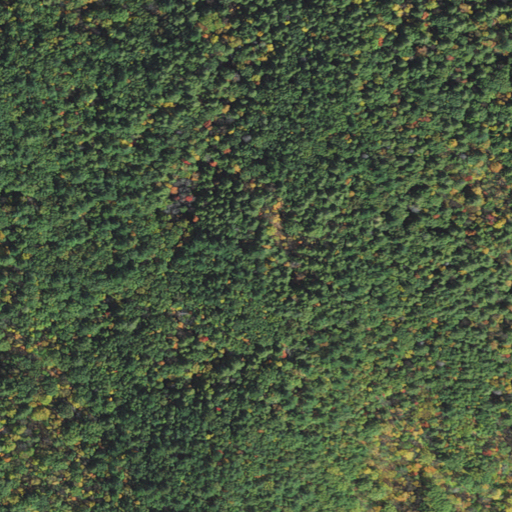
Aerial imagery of mountain in Massachusetts named West Mountain containing mixed forest, evergreen forest, and deciduous forest